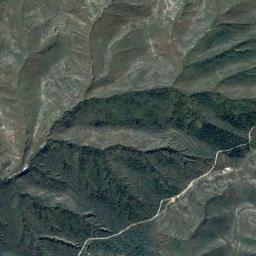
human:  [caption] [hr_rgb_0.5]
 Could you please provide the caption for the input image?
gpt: The mountain is consist of half of green plants and half of bare land .

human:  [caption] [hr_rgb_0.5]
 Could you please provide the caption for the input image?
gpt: The folded mountain consists of some ridges and valleys and a road goes through the mountain .

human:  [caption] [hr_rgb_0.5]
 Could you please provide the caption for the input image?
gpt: The mountains are winding and undulating .

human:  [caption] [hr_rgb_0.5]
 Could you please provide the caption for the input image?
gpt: You can see the veins of the mountain clearly .

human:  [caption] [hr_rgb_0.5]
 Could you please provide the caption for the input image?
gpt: There are some ridges and a river on the green mountain .